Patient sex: M
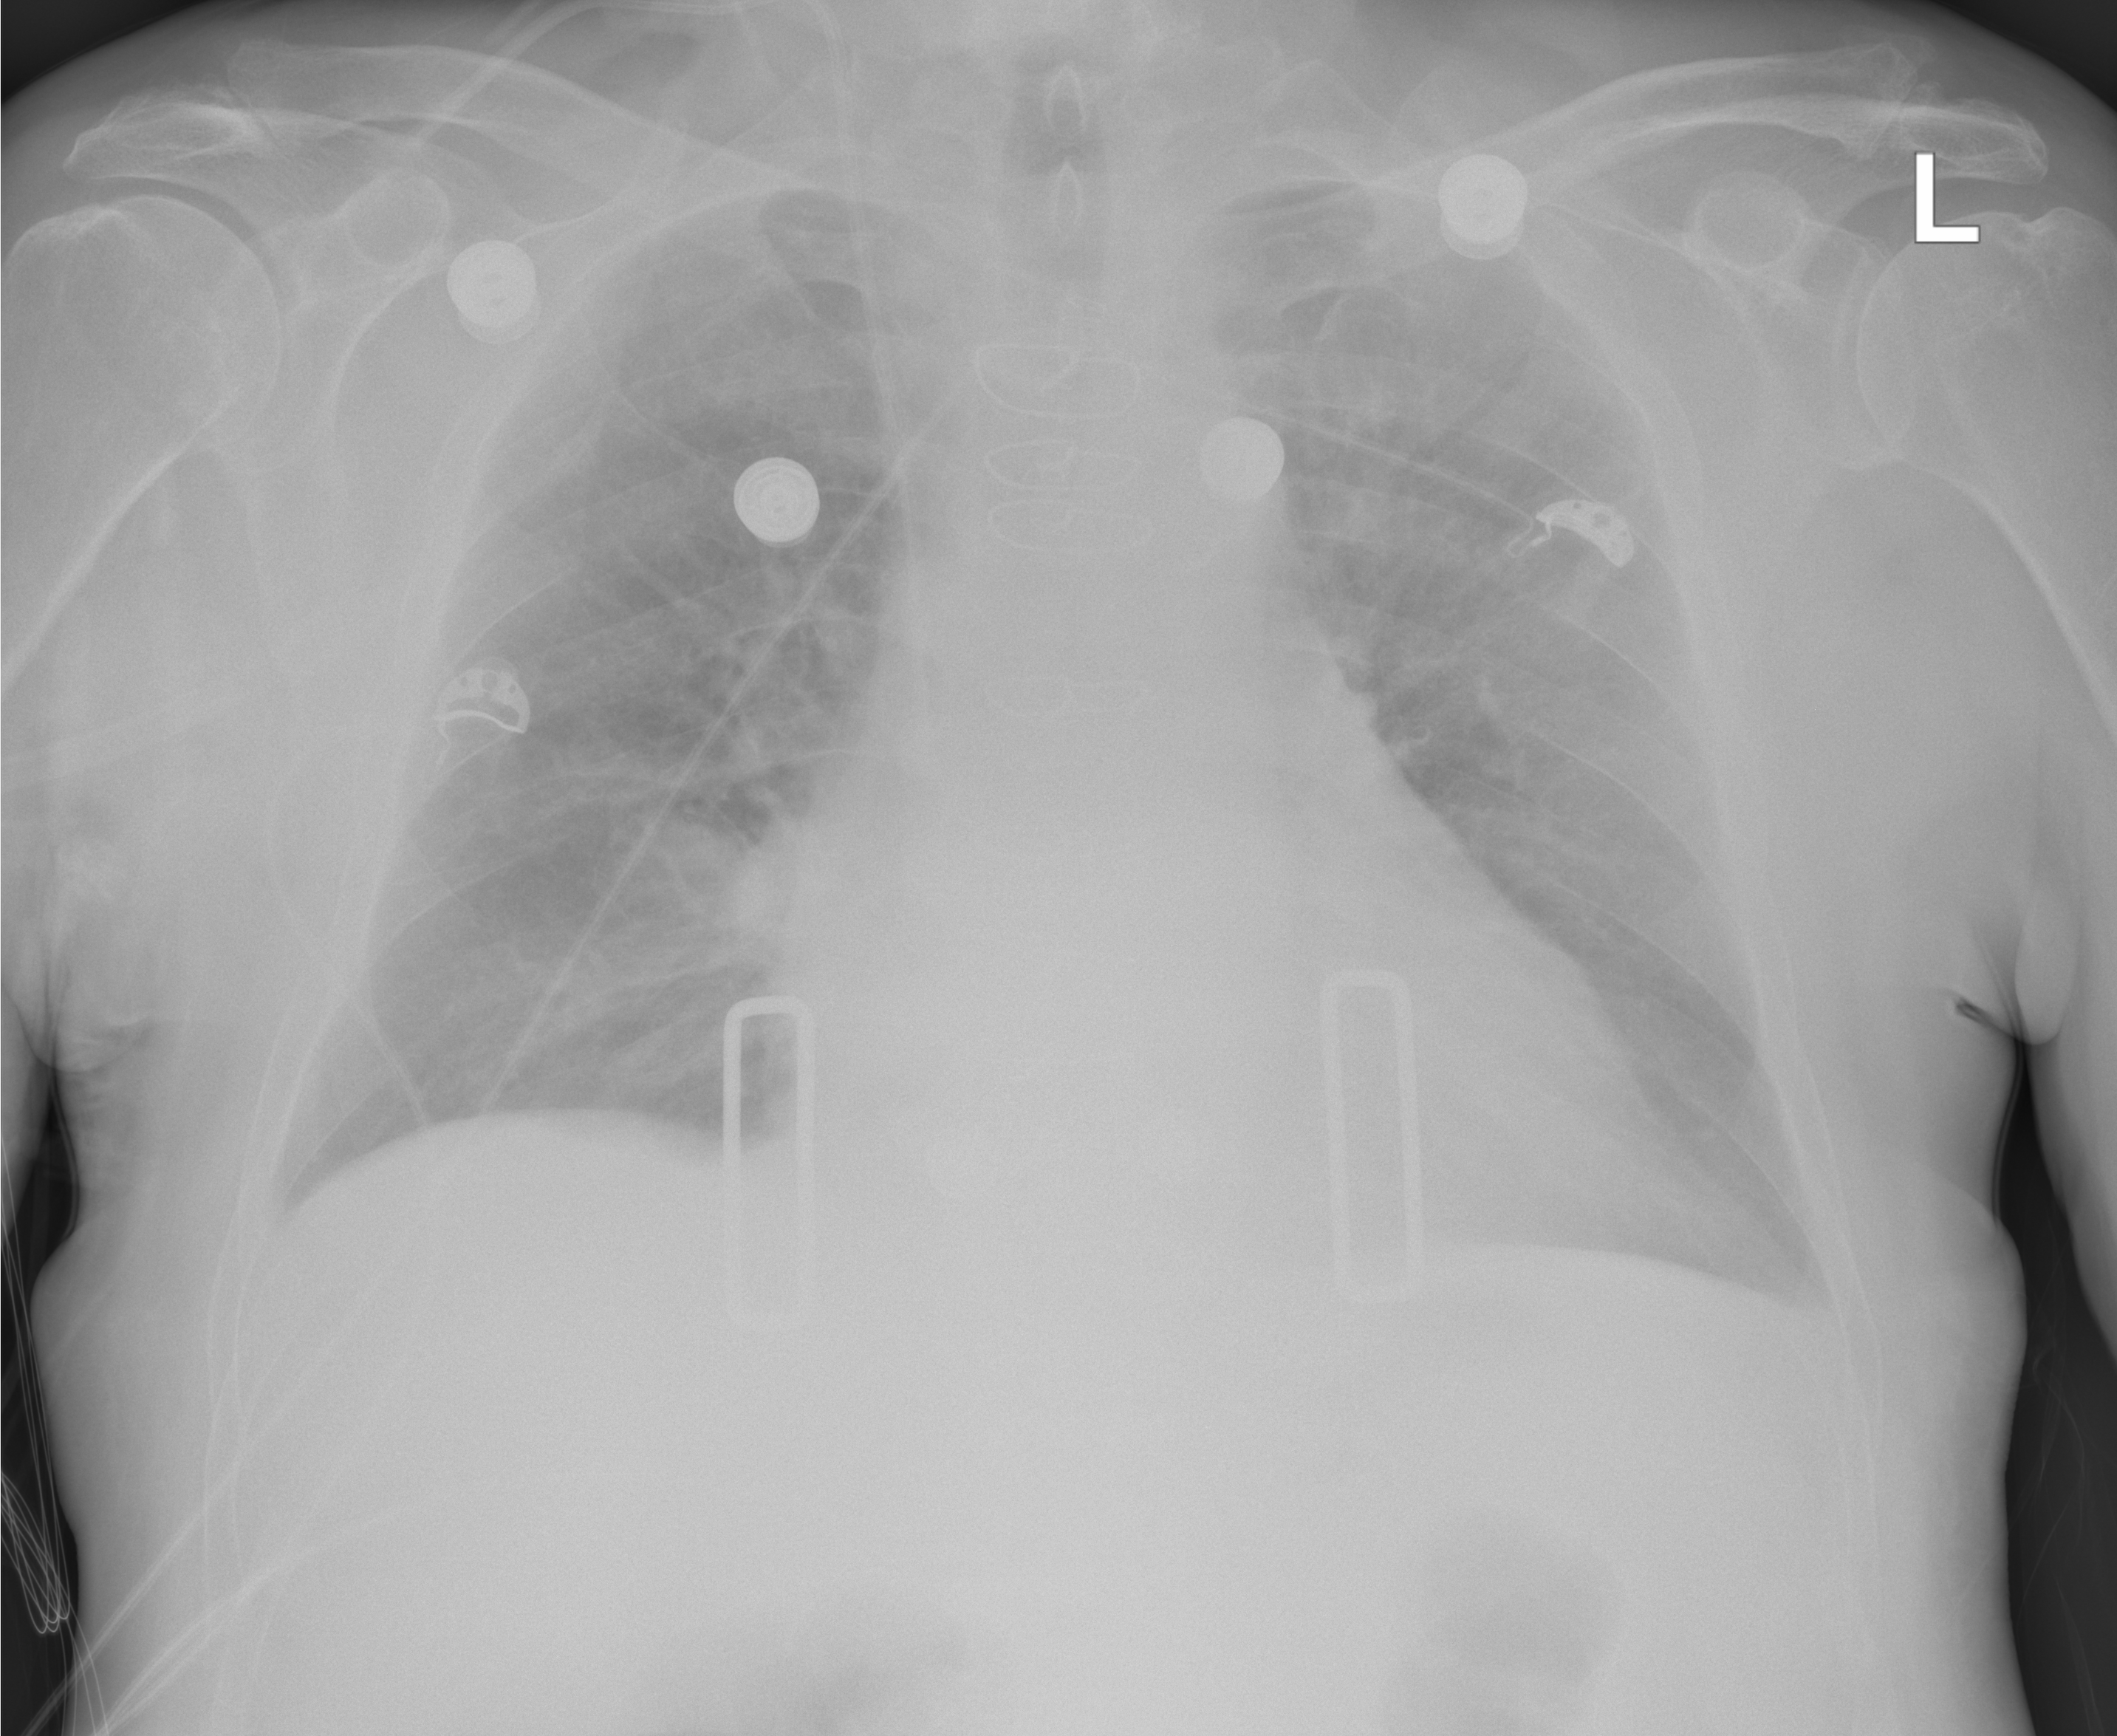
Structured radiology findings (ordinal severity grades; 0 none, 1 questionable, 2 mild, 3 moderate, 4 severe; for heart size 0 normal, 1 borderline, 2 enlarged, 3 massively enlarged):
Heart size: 1
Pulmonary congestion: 2
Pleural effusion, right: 0
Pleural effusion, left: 1
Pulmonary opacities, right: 0
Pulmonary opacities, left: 0
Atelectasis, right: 0
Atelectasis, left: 2